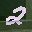
Label: 2